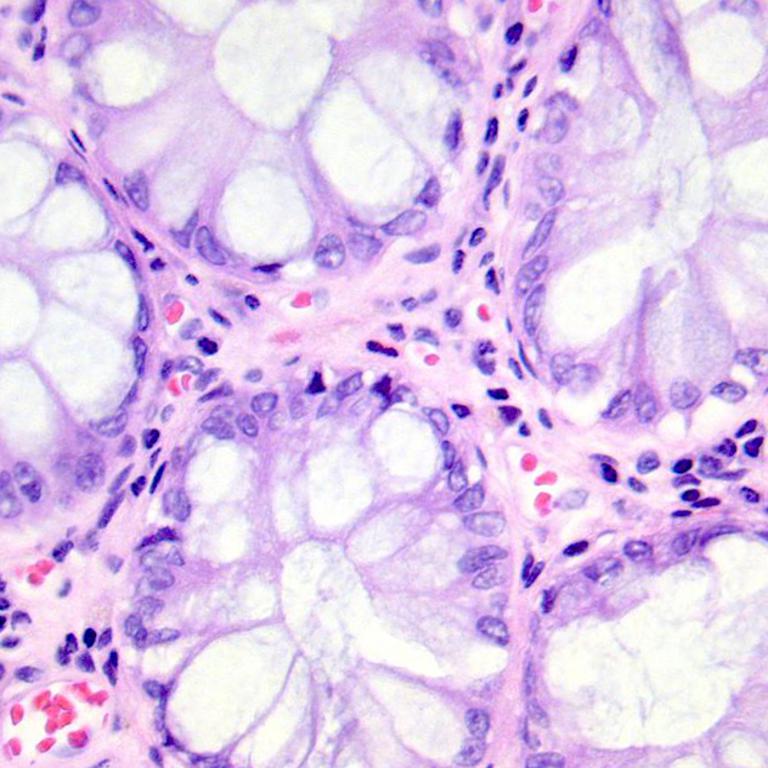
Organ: colon
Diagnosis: benign